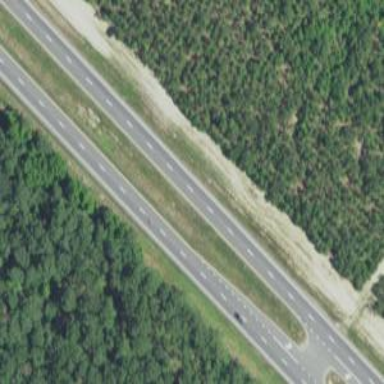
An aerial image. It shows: Trunk highway.